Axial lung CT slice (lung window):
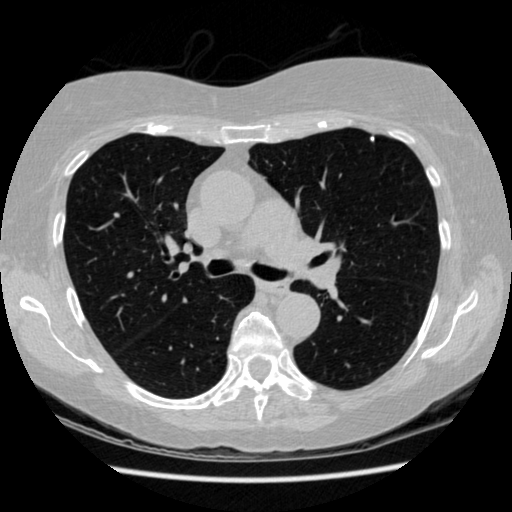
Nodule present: yes
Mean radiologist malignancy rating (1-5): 1